Question: I want to hide a layout when a 'Button' is pressed.

How do I do so?
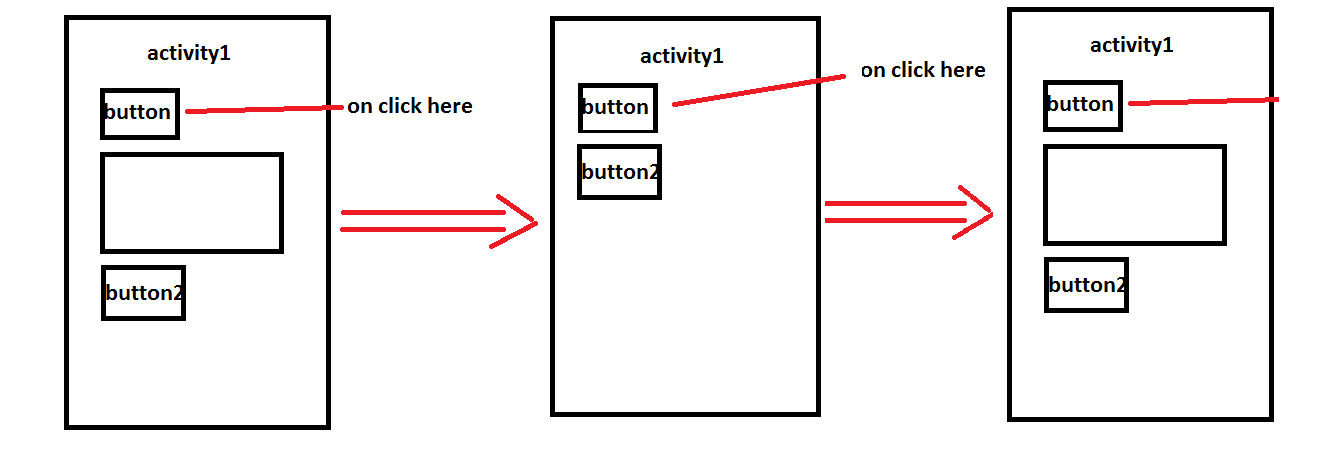
Answer: You should be able to call
'''
view.setVisibility(View.GONE);
'''
in your 'onClick()' method where 'view' is the variable name for the 'View' that you are trying to make disappear.